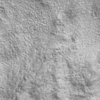
Label: not_dusty